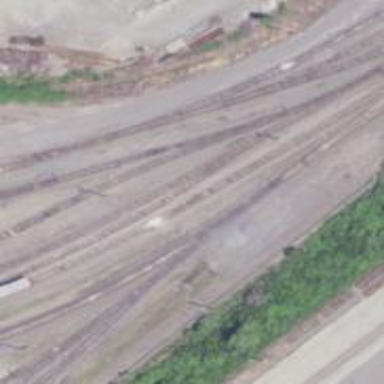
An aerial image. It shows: Railway yard.